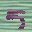
Label: 5